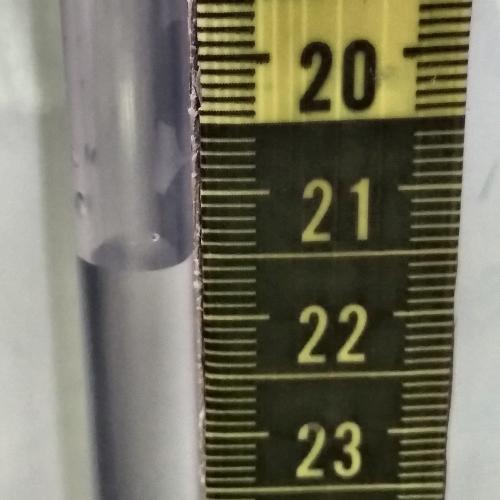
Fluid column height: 21.5 cm